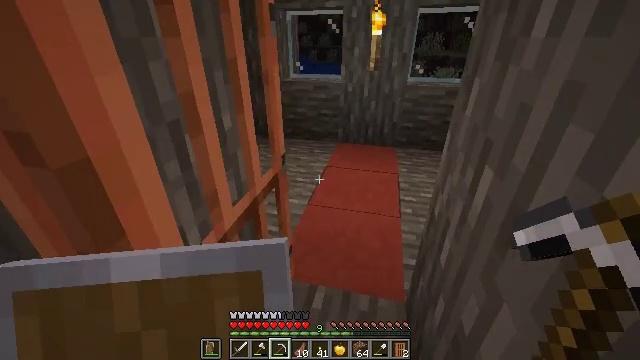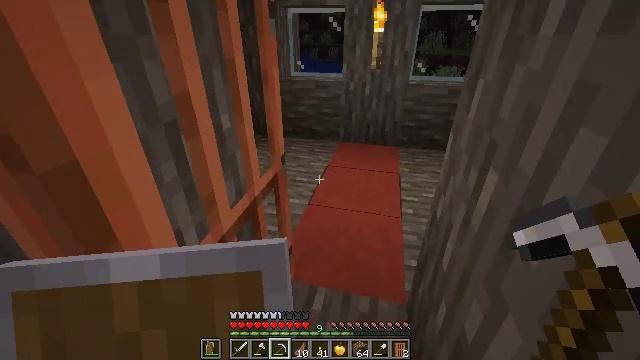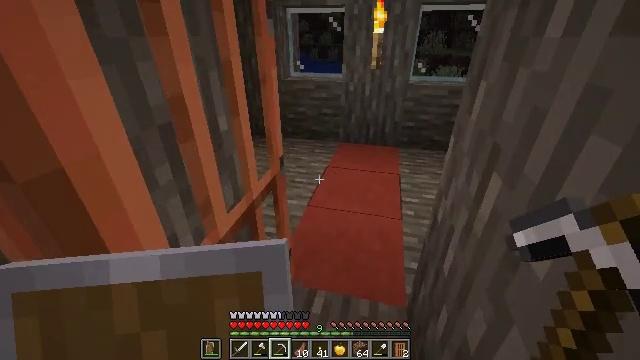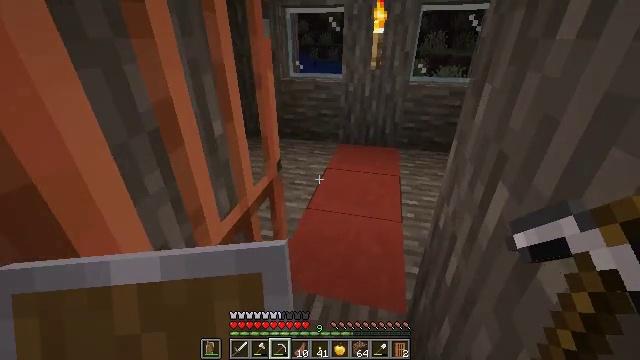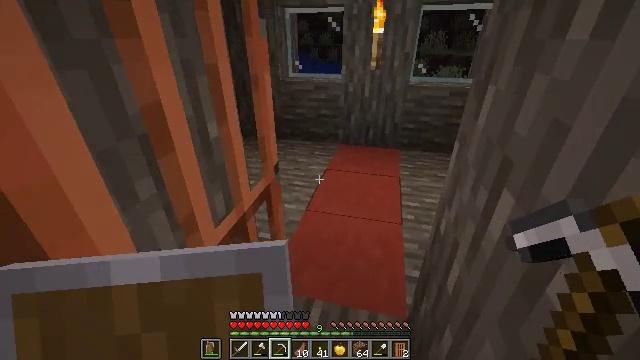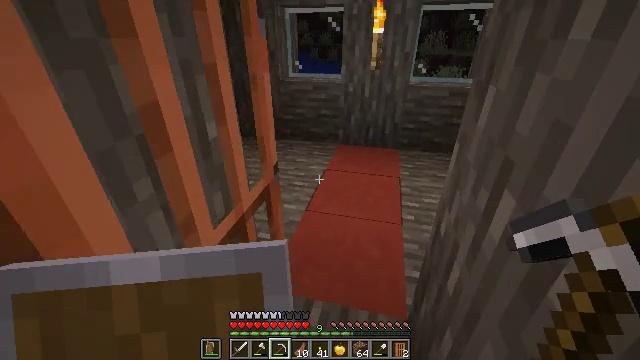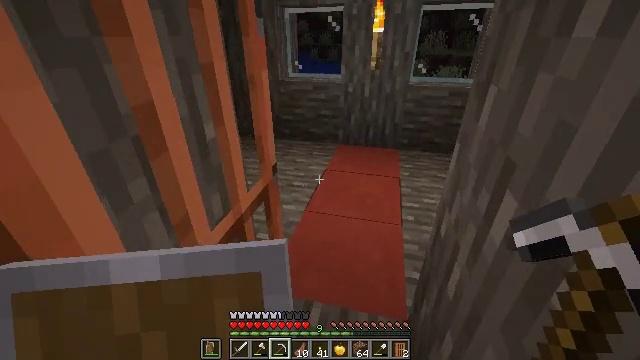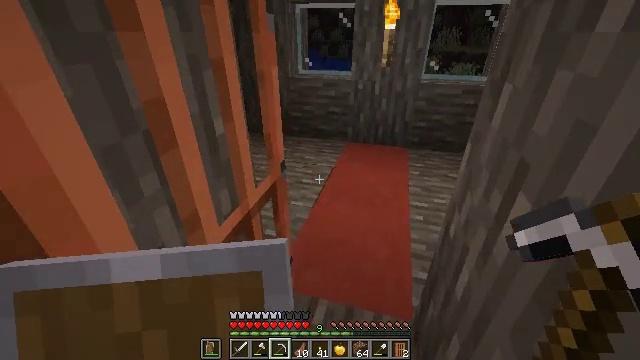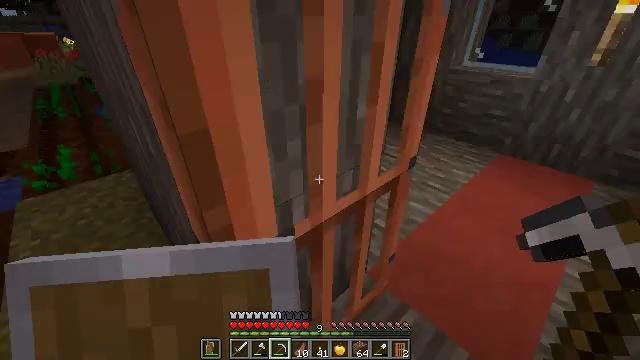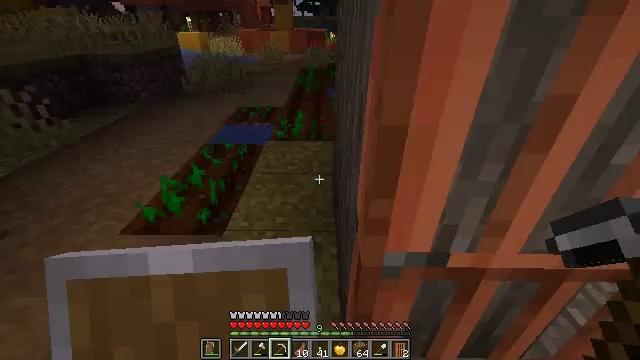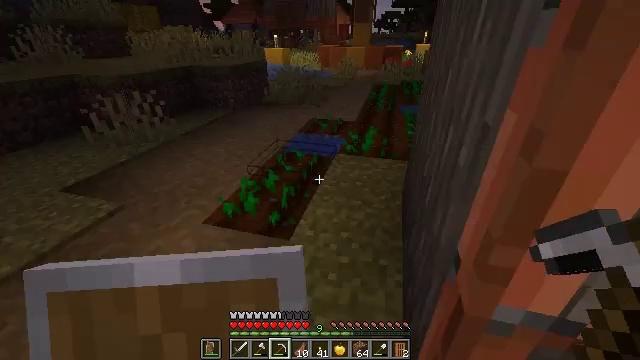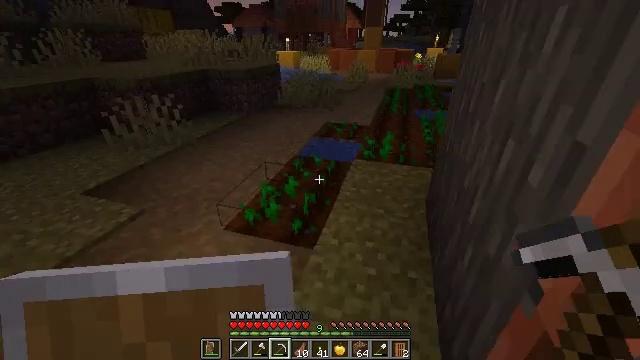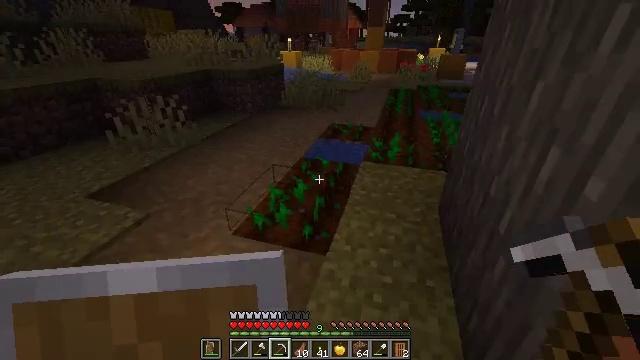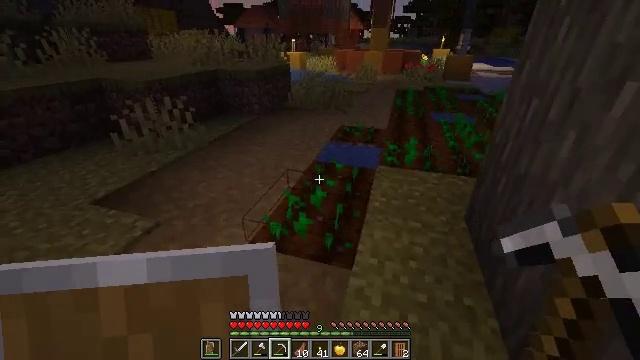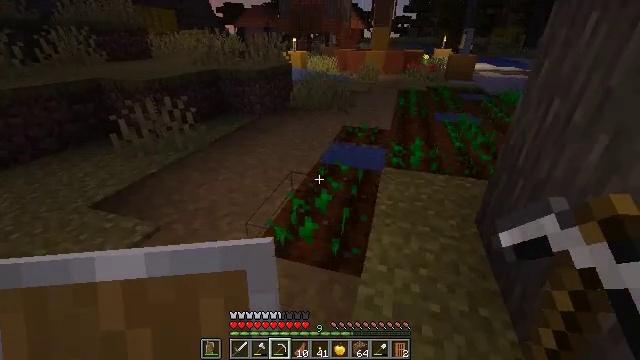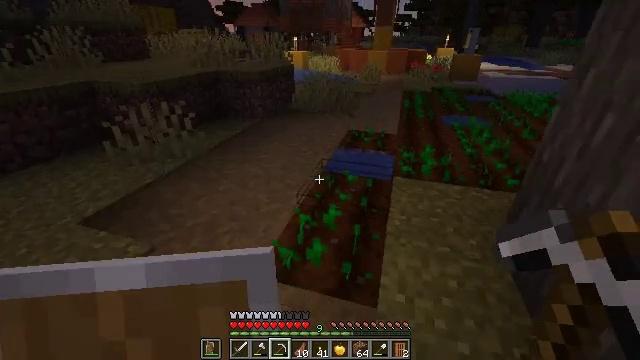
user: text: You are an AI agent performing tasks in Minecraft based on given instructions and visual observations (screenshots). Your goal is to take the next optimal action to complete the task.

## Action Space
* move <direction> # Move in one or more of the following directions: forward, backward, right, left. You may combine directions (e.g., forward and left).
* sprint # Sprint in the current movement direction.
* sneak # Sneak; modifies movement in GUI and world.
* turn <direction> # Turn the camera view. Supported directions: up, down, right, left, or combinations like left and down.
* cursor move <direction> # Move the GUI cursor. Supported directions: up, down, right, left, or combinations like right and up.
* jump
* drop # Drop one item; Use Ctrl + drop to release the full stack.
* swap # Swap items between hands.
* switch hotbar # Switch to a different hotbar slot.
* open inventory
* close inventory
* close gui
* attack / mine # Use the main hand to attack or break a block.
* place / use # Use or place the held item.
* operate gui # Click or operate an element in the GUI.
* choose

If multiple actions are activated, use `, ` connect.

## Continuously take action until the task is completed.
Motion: motion action
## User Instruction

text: Destroy the orange bed to move it.
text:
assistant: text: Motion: move right
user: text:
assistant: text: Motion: move right
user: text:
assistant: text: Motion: move right
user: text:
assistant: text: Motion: no_op
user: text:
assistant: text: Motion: no_op
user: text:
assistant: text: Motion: no_op
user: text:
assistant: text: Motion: turn left
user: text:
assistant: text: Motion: turn left and down
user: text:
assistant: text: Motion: move left, turn left
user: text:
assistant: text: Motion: move left, turn left and up
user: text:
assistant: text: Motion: move forward and move left, turn left
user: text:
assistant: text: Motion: move forward and move left
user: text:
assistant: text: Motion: move forward and move left
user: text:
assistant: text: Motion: move forward
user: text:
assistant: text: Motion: move forward
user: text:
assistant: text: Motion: move forward, sprint
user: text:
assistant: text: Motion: move forward, sprint, turn right and up
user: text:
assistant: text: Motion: move forward, sprint, turn right and up
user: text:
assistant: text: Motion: move forward, sprint
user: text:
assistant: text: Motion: move forward
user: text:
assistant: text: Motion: move forward and move left
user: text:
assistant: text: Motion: move forward and move left
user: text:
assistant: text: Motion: move forward and move left
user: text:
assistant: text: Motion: move forward and move left, turn right and up
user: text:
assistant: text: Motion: move forward and move left, turn right and up
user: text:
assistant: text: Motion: move forward and move left, turn right
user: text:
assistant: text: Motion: move forward
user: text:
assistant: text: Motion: move forward
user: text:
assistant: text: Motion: move forward and move left
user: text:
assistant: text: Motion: move forward and move left